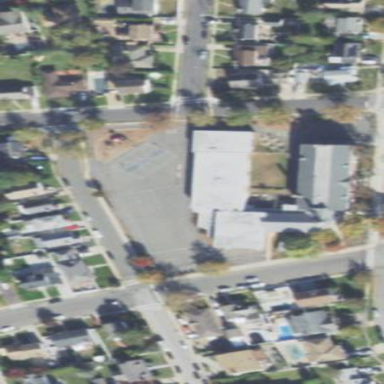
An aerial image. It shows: School.